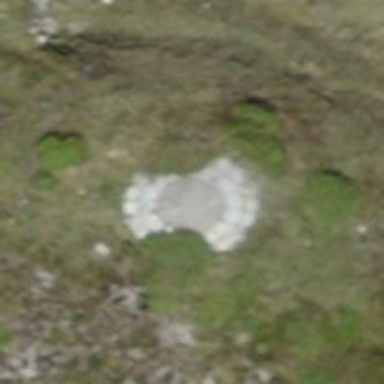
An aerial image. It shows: Military turret.